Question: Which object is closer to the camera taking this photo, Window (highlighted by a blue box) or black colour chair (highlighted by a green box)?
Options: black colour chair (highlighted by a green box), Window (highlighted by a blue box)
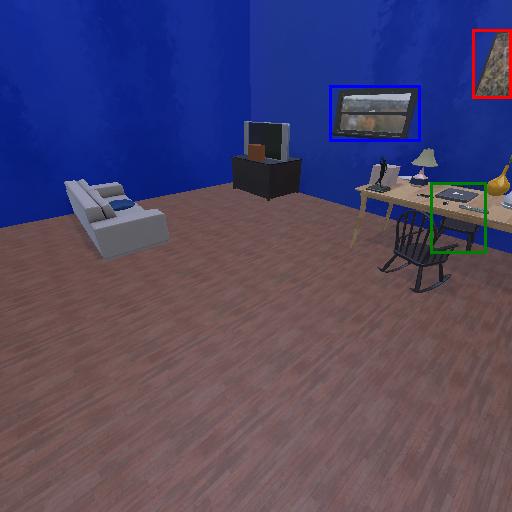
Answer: black colour chair (highlighted by a green box)